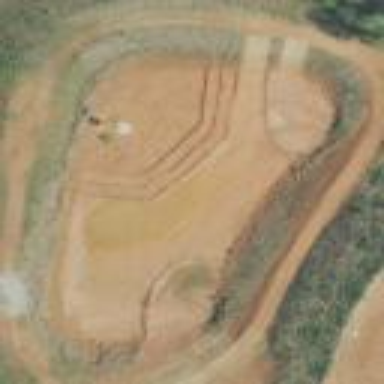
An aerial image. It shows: Detention basin with water.